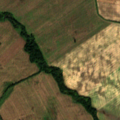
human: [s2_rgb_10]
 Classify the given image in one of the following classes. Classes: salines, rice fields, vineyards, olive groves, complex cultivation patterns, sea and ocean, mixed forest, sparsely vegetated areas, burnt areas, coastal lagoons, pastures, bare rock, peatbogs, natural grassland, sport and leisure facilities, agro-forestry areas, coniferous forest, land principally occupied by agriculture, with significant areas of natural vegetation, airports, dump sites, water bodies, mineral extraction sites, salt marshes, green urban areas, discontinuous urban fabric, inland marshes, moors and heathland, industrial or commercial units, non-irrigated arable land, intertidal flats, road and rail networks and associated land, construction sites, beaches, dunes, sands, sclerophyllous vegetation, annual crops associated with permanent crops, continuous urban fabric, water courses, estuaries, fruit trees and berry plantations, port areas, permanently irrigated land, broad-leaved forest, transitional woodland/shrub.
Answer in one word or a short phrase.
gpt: non-irrigated arable land